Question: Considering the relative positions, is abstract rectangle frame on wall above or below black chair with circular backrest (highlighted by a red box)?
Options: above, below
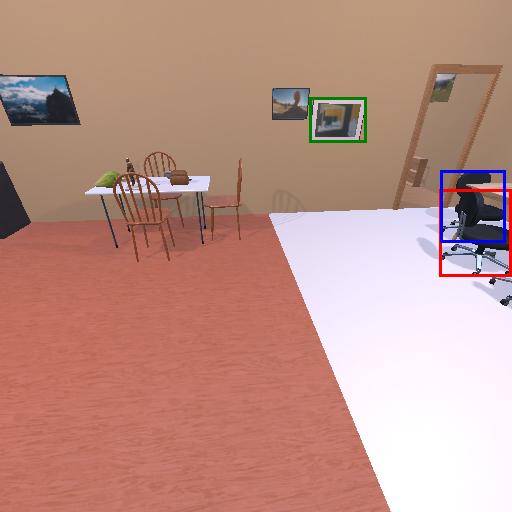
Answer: above